Interaction volume radius: 10 \u00c5
Interaction volume height: 10 \u00c5
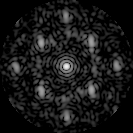
Disorder parameter: 0.4561